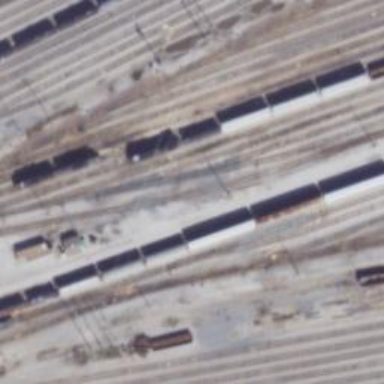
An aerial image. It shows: Railway yard used for servicing trains.